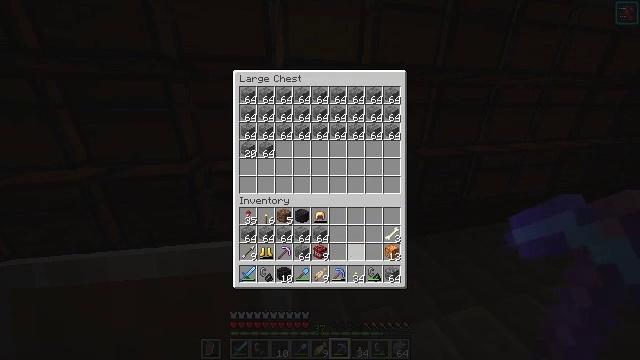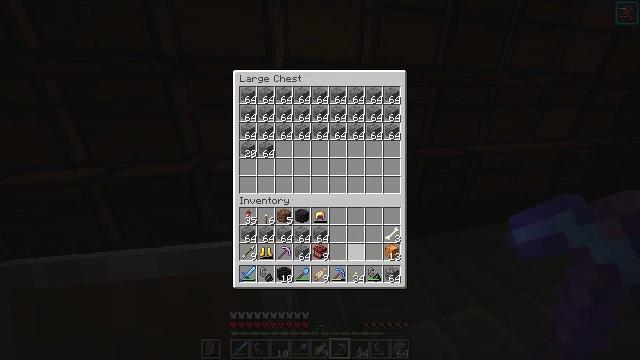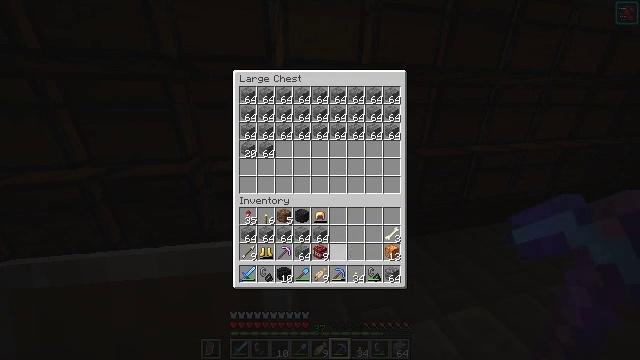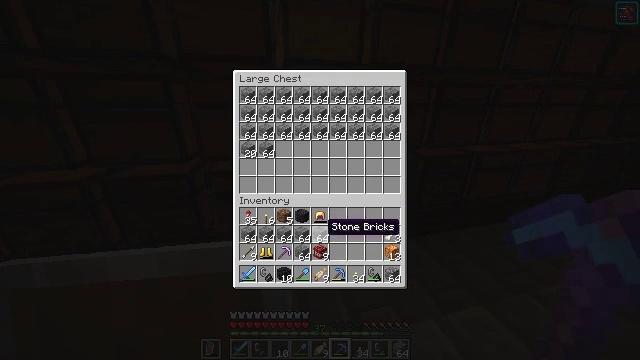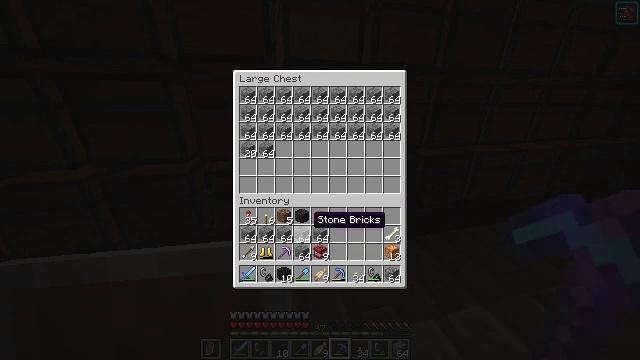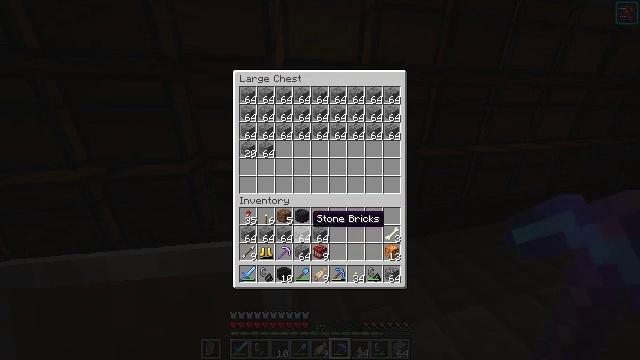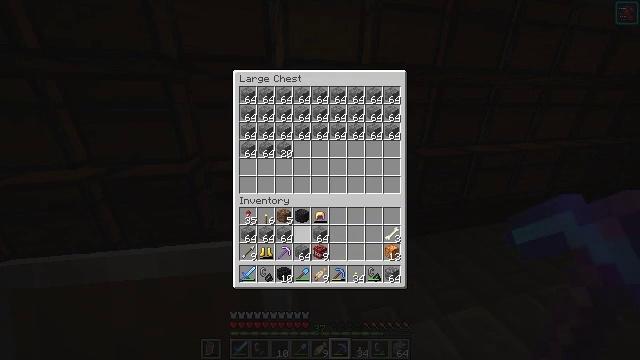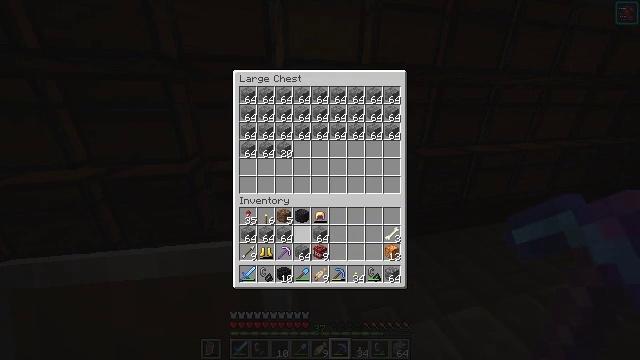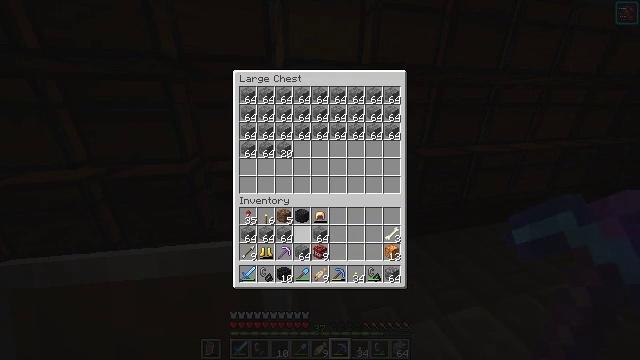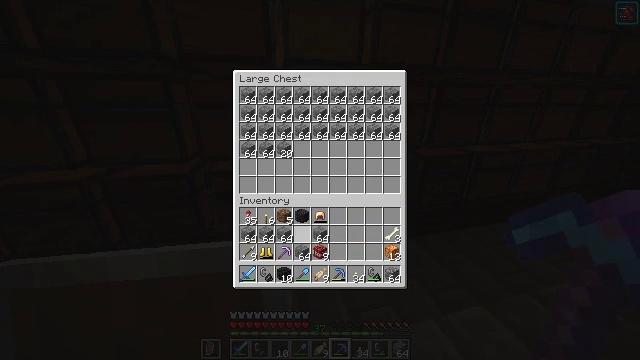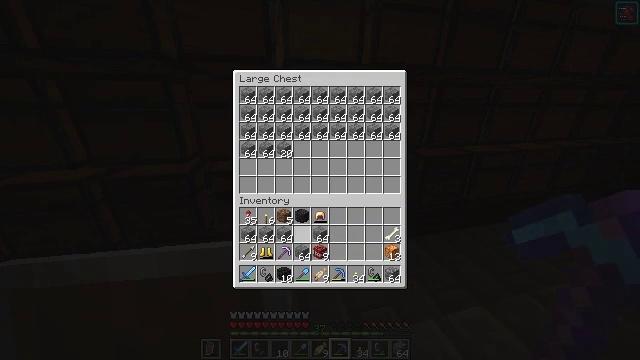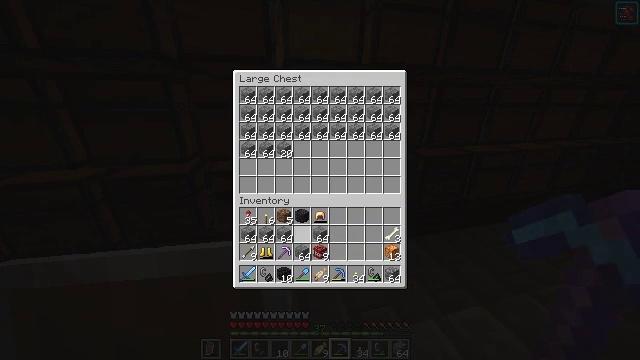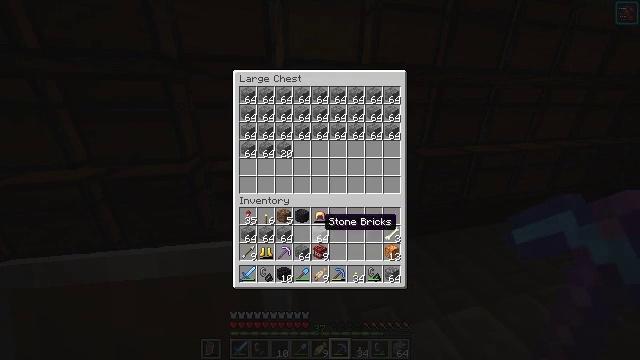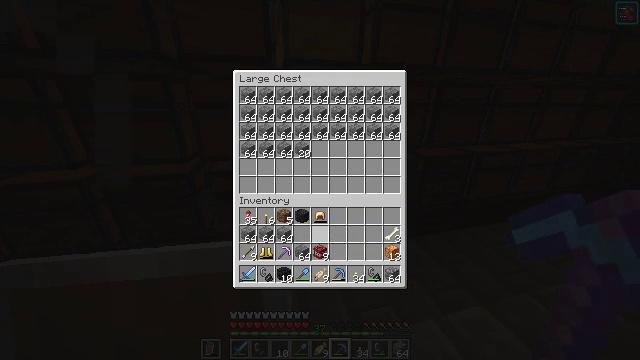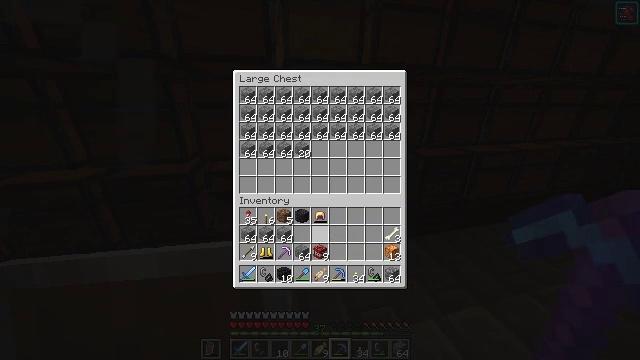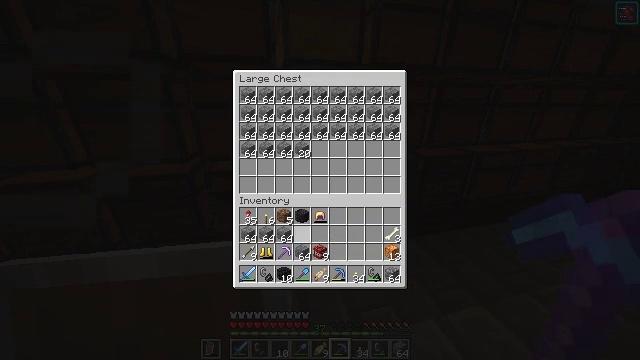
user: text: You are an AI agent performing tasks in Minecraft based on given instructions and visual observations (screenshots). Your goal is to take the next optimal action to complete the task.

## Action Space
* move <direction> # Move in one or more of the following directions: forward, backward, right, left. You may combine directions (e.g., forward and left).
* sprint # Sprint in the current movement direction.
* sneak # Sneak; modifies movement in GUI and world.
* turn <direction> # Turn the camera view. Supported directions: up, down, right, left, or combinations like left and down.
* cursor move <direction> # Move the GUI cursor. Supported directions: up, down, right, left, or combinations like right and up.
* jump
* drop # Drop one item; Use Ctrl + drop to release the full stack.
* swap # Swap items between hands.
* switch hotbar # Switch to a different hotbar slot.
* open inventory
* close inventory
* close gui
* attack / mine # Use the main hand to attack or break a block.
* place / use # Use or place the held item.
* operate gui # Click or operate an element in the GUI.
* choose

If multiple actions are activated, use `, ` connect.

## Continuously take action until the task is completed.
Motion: motion action
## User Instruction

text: Collect crimson fungus as a resource.
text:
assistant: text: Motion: sneak, choose
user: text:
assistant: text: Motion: sneak, cursor move left, choose
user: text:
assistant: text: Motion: sneak, cursor move left and up
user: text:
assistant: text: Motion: sneak, cursor move left and up
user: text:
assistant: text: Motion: sneak
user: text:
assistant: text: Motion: sneak, choose
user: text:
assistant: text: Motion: sneak, choose
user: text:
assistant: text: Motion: sneak
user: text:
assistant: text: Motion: sneak
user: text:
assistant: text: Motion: sneak
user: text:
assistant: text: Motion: sneak
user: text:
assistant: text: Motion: sneak, cursor move right
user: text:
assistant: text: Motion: sneak, choose
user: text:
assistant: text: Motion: sneak, choose
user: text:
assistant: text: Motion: sneak, cursor move left
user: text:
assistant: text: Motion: sneak
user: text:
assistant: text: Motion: sneak
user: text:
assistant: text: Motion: sneak, choose
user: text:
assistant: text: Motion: sneak, choose
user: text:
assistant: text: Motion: sneak
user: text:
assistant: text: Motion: sneak, cursor move left and up
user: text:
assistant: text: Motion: sneak
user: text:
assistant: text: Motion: sneak, choose
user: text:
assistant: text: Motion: sneak, choose
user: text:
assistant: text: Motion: sneak
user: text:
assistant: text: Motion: sneak
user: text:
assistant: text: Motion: sneak
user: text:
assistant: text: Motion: sneak
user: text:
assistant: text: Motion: sneak, choose
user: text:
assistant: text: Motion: sneak, choose